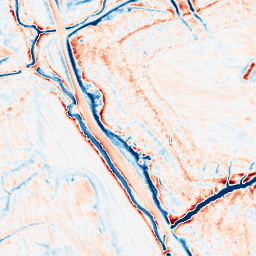
Category: edge_preserving
Decomposition family: anisotropic_diffusion
Decomposition parameters: iterations: 50
kappa: 100
gamma: 0.1
Upsampling method: quadratic
Upsampling parameters: scale: 2
Upsampling scale: 2